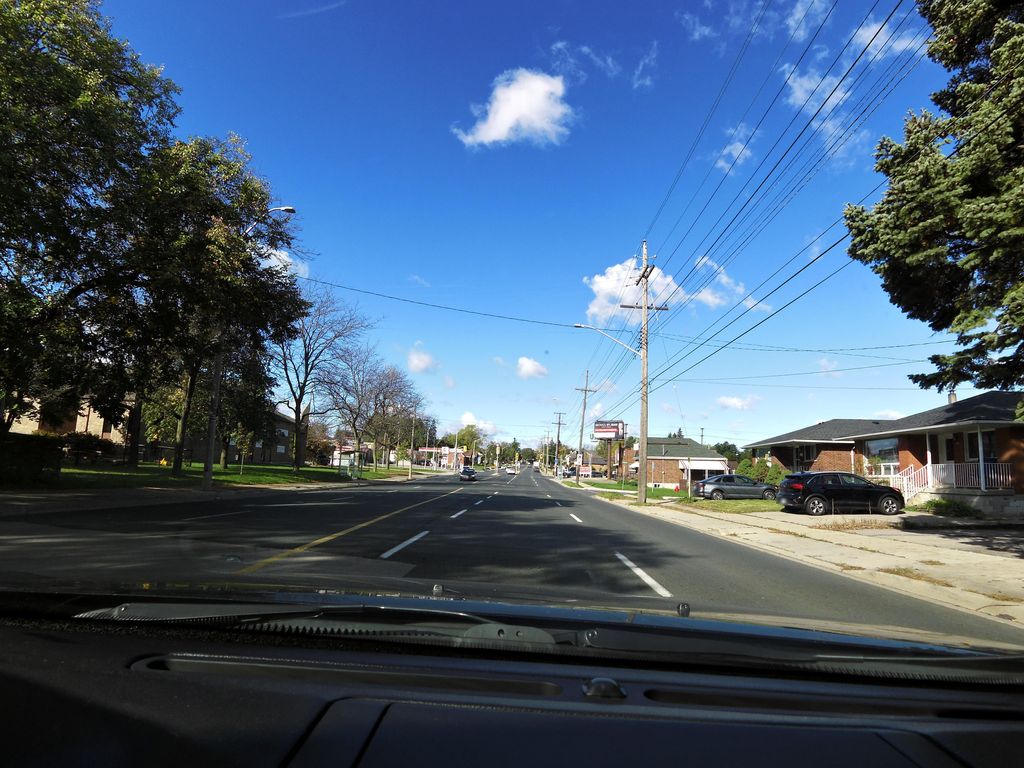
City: hamilton